Question: I have a gridview and i want to insert inside a cell a Panel in which inside i want to render html tags. Instead i see in the text the html tags. Any ideas?.
'''
protected void grdThreat_RowDataBound(object sender, GridViewRowEventArgs e)
{
if (e.Row.RowType == DataControlRowType.DataRow)
{
Panel mainPanel = new Panel();
mainPanel.Controls.Add(new LiteralControl(e.Row.Cells[4].Text));
e.Row.Cells[4].Controls.Add(mainPanel);
}
}
'''

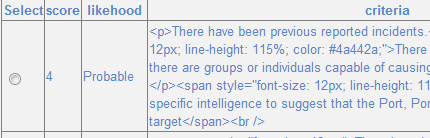
Answer: Modify the Text property of the cell and then it should work. Currently it is just pasting as text.
also see <URL>